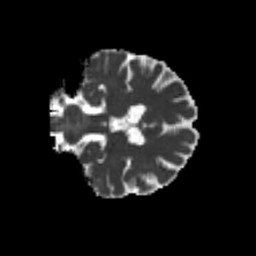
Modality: MD
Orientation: coronal
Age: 21
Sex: female
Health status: healthy
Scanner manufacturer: philips
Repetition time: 7.396 s
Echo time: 0.08599 s